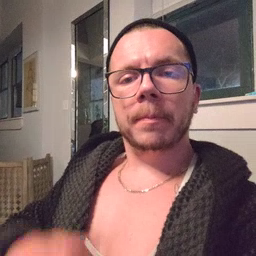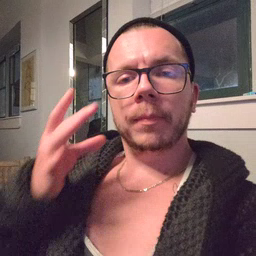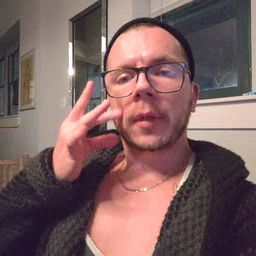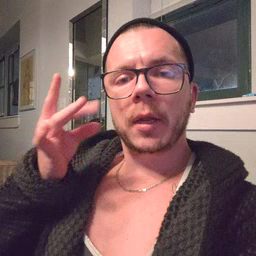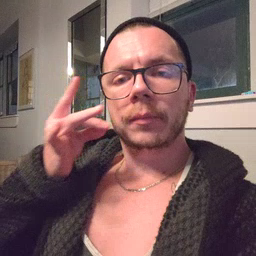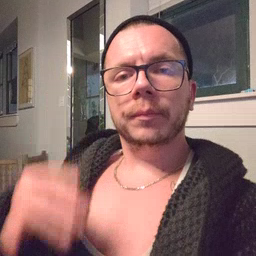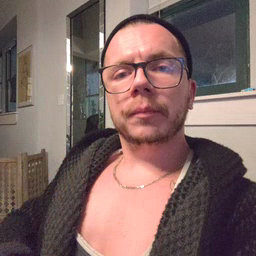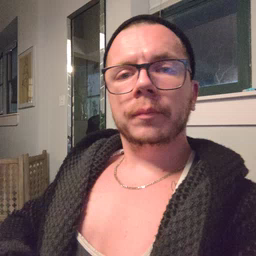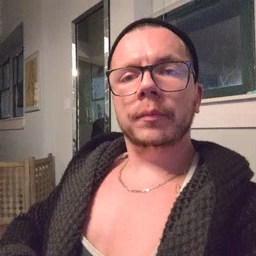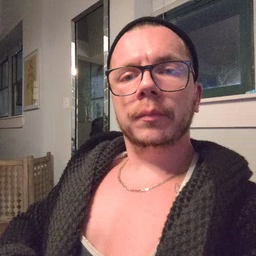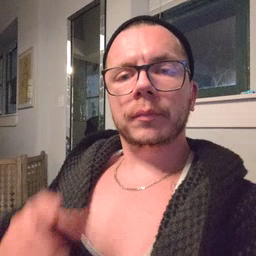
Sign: cat